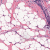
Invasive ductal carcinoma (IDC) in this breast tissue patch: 0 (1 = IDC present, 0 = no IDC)